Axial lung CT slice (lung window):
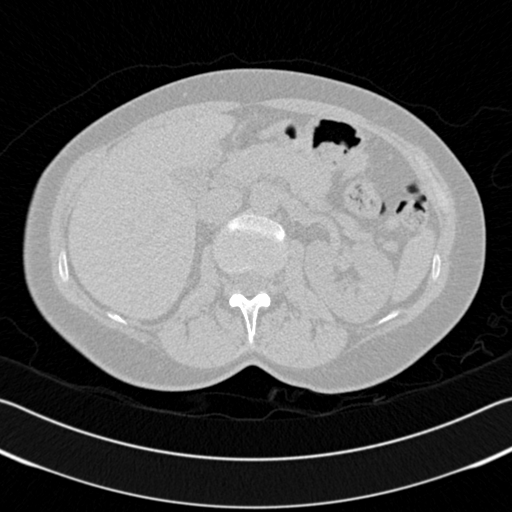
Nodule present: no